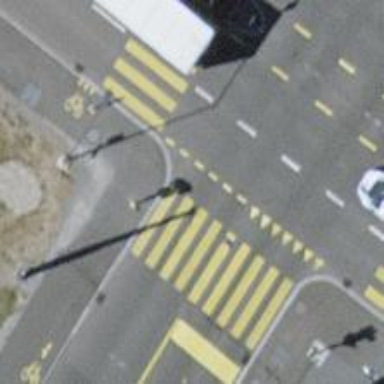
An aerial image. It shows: Kerb serving as barrier.